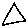
Label: triangle